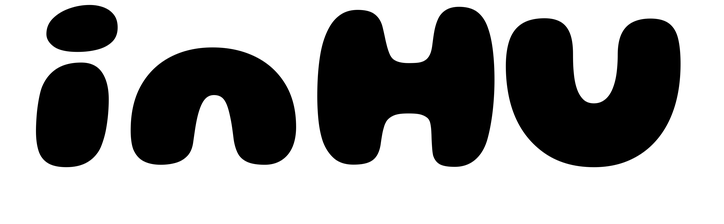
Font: Gluten_ExtraBold